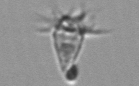
Label: Paratontonia_gracillima